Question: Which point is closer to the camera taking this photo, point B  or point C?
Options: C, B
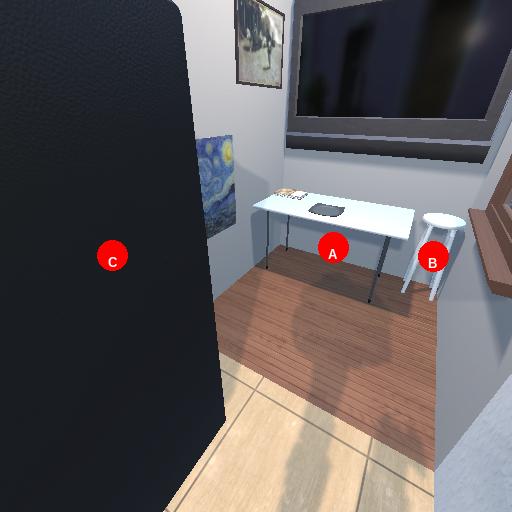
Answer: C